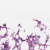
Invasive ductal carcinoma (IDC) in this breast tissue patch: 1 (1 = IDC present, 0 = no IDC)